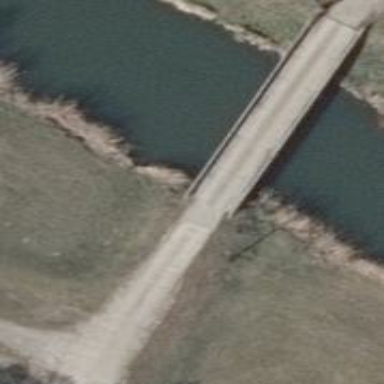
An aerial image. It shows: Bridge over concrete track with grade 2 tracktype.